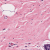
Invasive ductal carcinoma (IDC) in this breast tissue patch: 0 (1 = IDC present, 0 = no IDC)